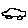
Label: car